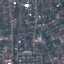
Label: Residential